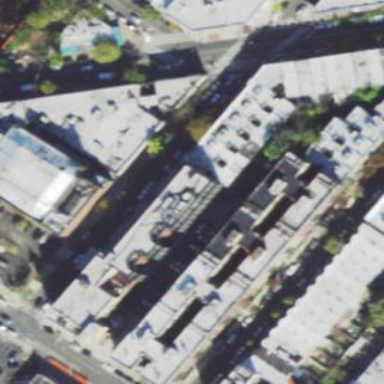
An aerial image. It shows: Building used as apartments.